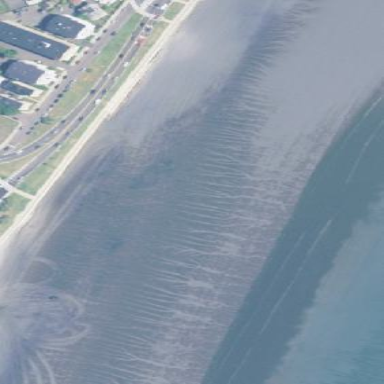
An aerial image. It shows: Sandy beach with natural surface.